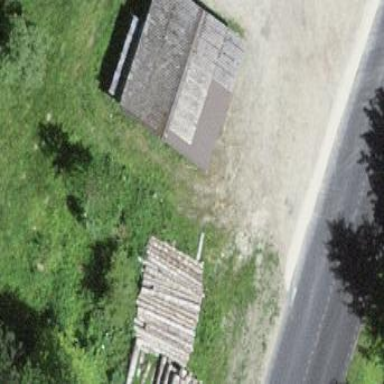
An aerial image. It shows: Shed.